Field crop: maize
Growth stage: 2
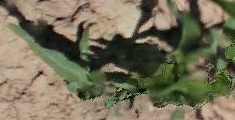
Species: maize